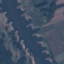
Land use / land cover class: River